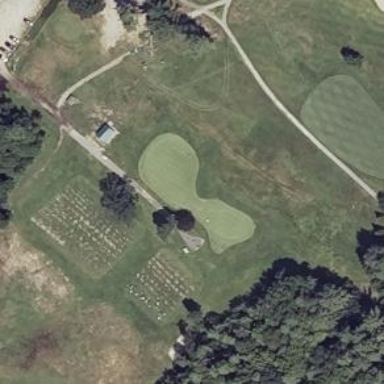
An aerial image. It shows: Golf green.